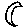
Label: moon